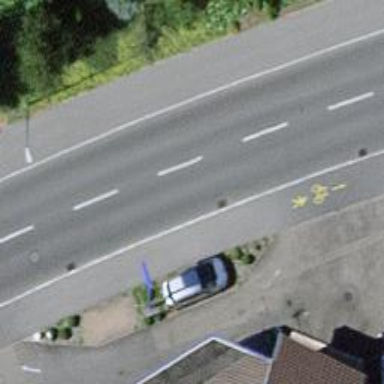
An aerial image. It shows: Secondary road with separate sidewalks on both sides.